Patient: sex M, age 64
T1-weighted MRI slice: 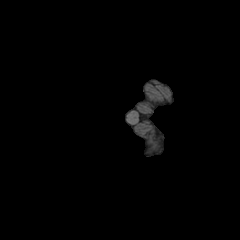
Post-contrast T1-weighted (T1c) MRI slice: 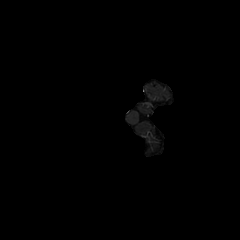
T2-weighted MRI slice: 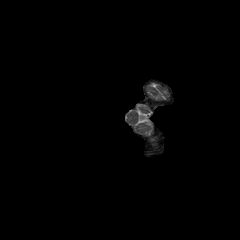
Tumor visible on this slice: no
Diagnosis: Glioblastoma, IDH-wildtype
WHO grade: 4